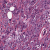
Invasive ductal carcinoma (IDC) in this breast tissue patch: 1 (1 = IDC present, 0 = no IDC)